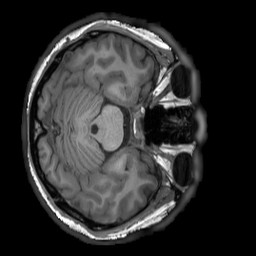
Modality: T1w
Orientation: axial
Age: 26
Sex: female
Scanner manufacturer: siemens
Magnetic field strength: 3 T
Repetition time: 2.3 s
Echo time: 0.00232 s